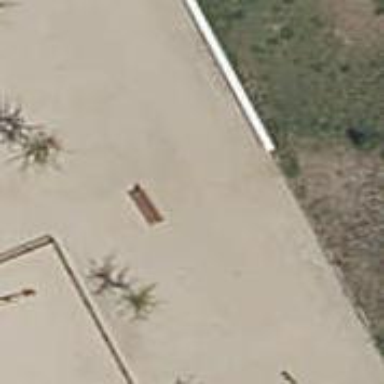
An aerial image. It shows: Bench for seating.